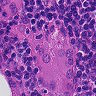
Metastatic tissue present: no